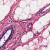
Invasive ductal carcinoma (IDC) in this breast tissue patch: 0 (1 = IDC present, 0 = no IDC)